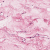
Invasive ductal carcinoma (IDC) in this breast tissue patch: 0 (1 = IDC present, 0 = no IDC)